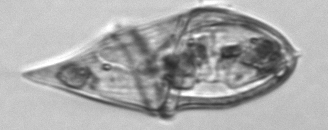
Label: Gyrodinium